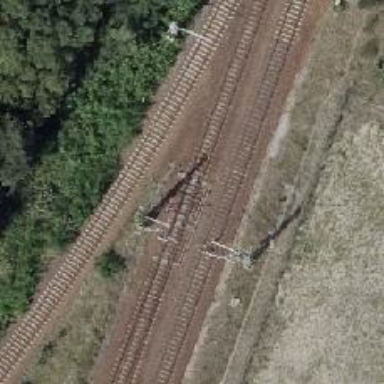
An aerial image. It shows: Rail line with electrified contact lines on embankment.